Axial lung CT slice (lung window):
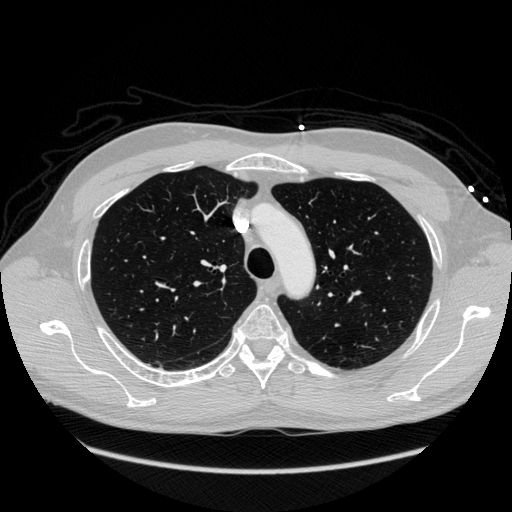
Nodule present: no